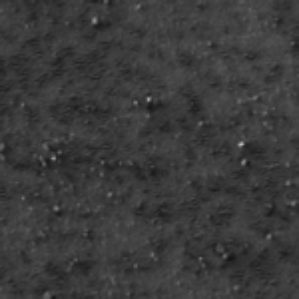
Label: frost